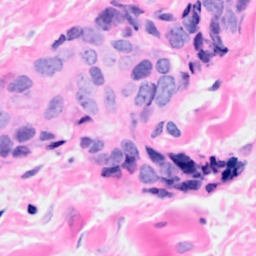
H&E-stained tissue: Breast